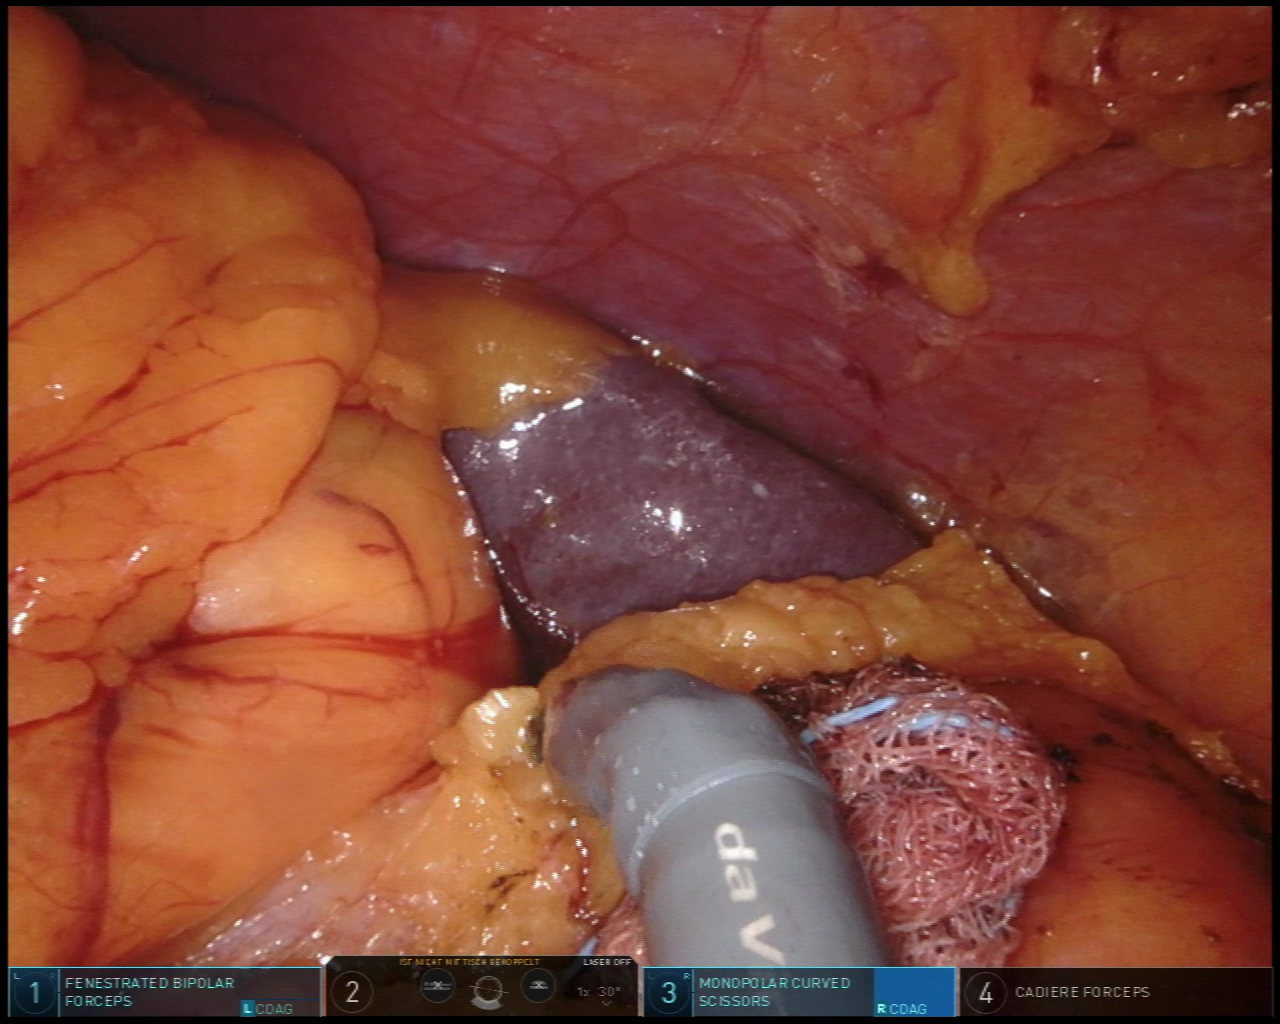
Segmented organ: spleen
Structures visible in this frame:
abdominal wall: yes
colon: no
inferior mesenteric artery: no
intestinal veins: no
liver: no
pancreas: no
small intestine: no
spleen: yes
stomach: yes
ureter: no
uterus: no
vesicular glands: no